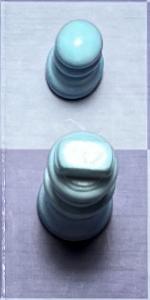
Label: King_White